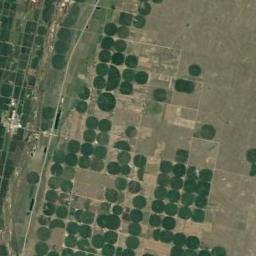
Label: circular_farmland